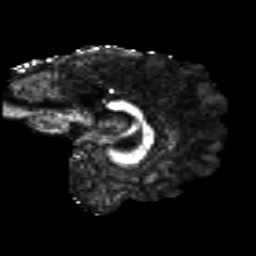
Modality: FA
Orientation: sagittal
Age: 29
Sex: female
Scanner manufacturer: siemens
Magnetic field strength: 3 T
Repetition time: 8.8 s
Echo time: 0.085 s